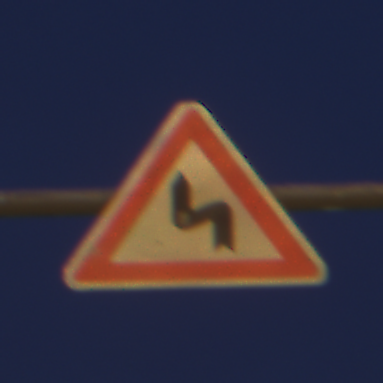
Verkehrszeichen: DoppelkurveZunaechstLinks
Umgebung: Outdoor, Urban
Tageszeit: Night
Wetter: Clear
Licht: Artificial
Jahreszeit: NotSpecified
Kontrast: HighContrast